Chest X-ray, AP view. Patient: 54 years old, sex M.
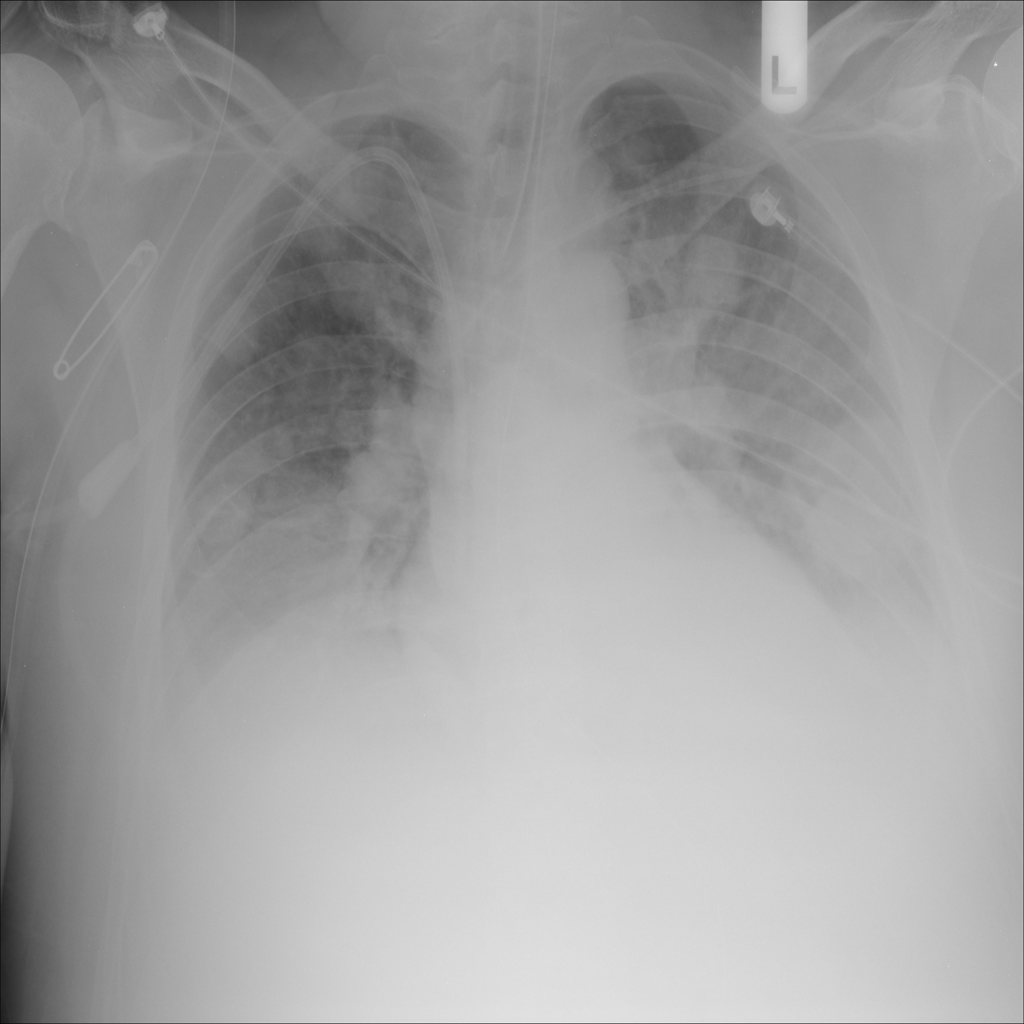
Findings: Effusion, Mass